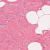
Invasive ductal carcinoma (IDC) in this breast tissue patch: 0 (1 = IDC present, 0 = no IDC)